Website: slack
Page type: billing-address
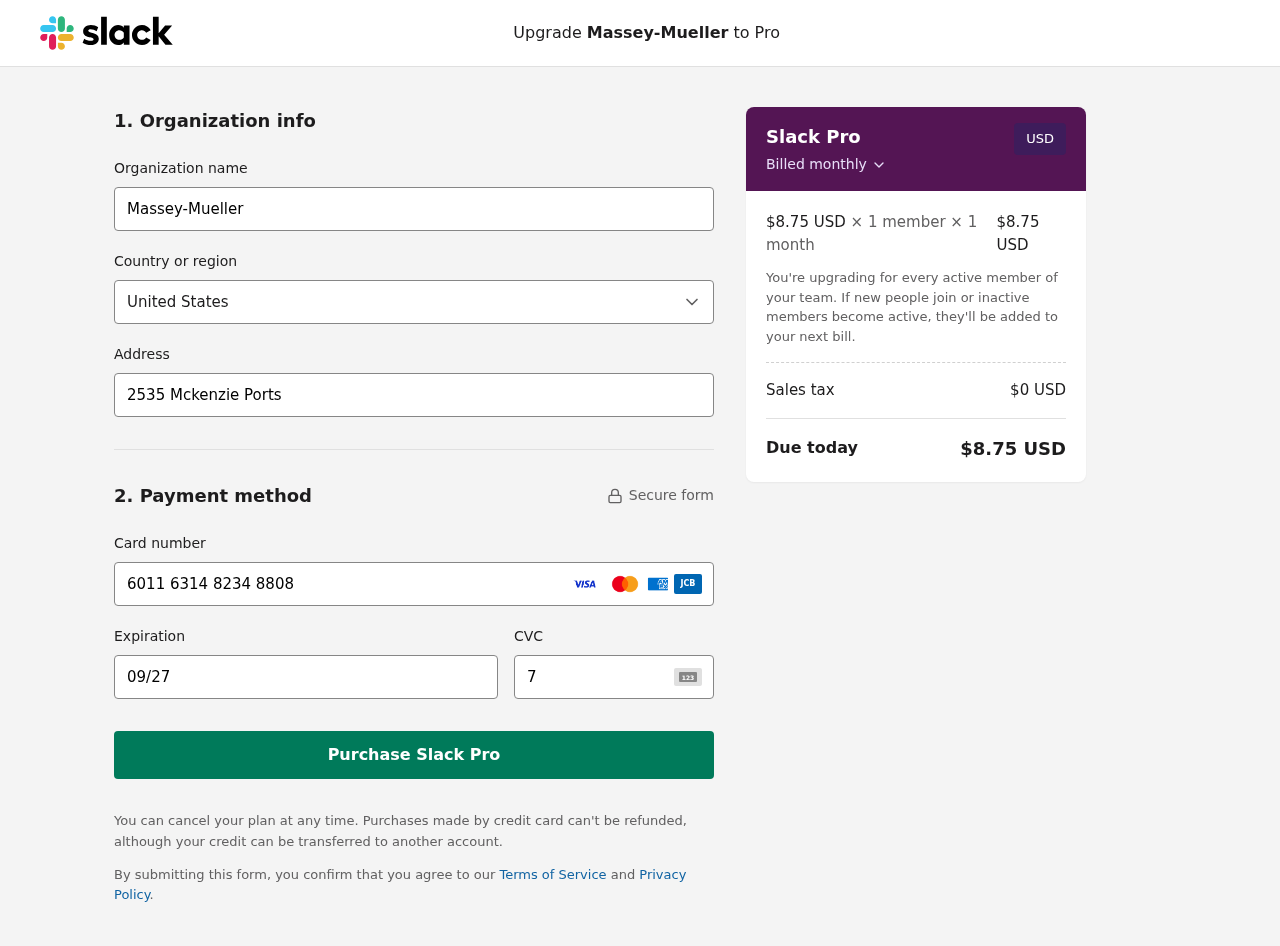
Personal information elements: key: PII_CARD_CVV
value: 757
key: PII_CARD_EXPIRY
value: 09/27
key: PII_CARD_NUMBER
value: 6011 6314 8234 8808
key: PII_COMPANY
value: Massey-Mueller
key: PII_COUNTRY
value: United States
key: PII_STREET
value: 2535 Mckenzie Ports
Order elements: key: ORDER_PRICE_PER_MEMBER
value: $8.75 USD
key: ORDER_MEMBER_COUNT
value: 1
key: ORDER_MONTH_COUNT
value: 1
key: ORDER_SUBTOTAL
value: $8.75 USD
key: ORDER_TAX
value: $0
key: ORDER_TOTAL
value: $8.75 USD